Question: I was working on my project and i tried to change my layout. I wanted to add radiogroup so i pressed ctrl + space for suggestions and now every attribute starts from instead of .
Why its occuring ? Is there any specific reason or i just have to live with it :(
This is the screenshot for better understanding -
: Don't suggest clean project & restart eclipse. I have already done that.
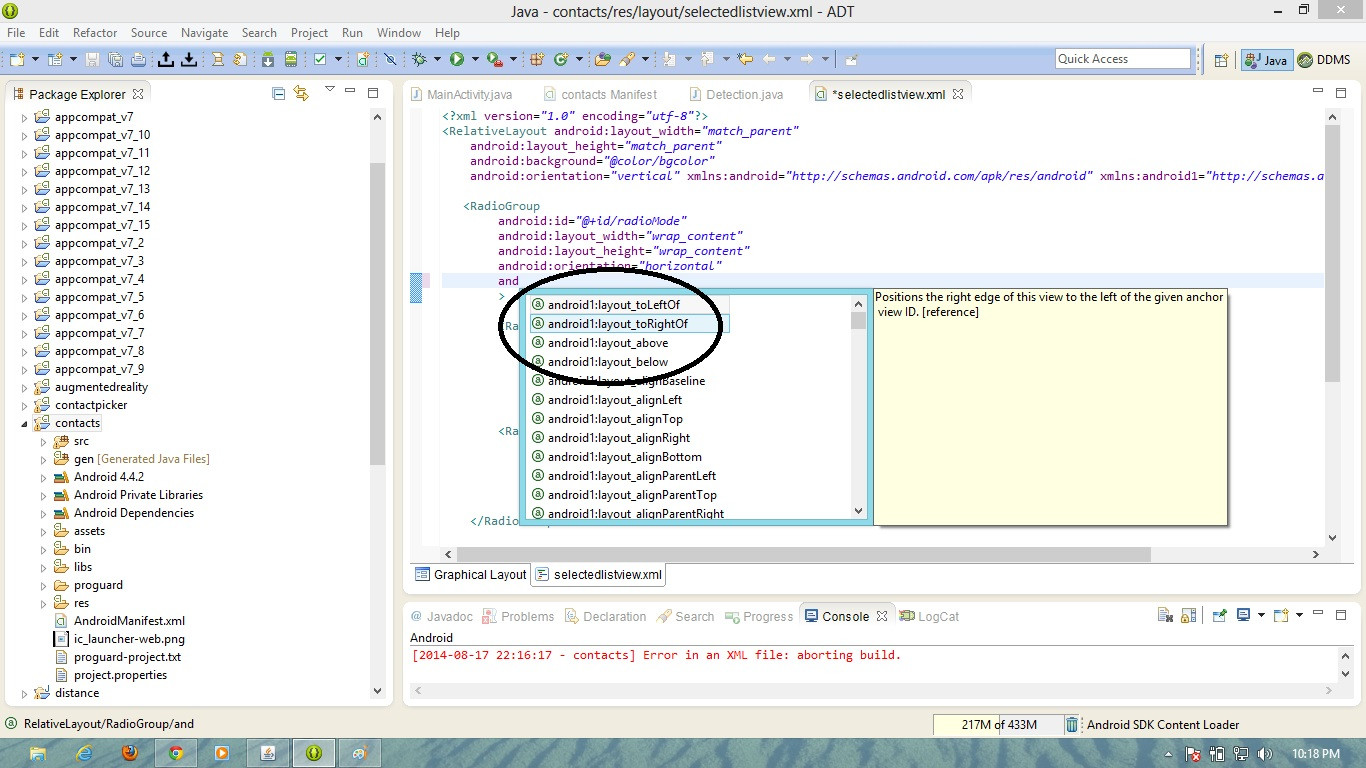
Answer: You have 'xmlns:android1="..."' in RelativeLayout, remove it.